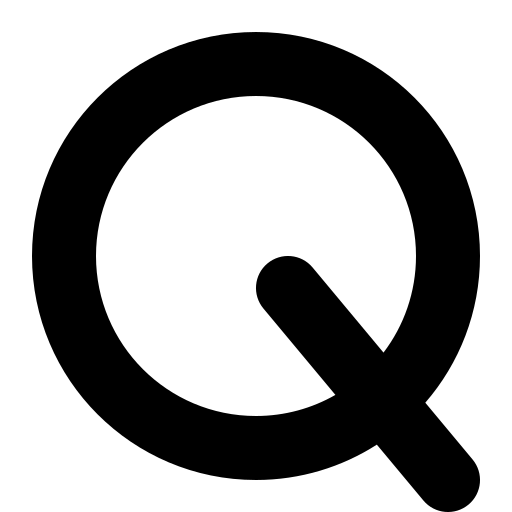
Tags: icon, FontAwesome, fa-icon, solid, q